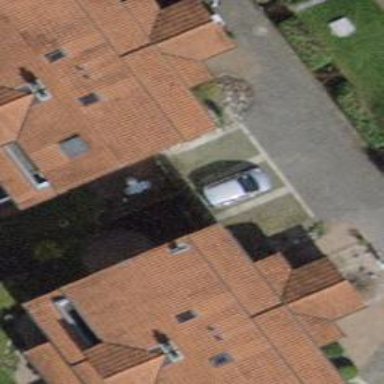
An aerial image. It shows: Terrace-style building with gabled roof.